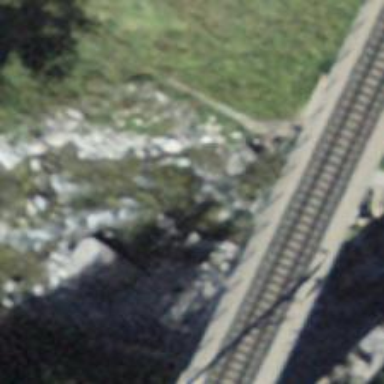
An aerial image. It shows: Narrow-gauge railway bridge with electrified contact lines and one track.